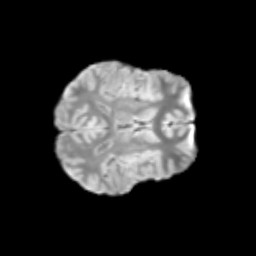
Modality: T2w
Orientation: axial
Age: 13
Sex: male
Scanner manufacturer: siemens
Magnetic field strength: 3 T
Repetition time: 3.8 s
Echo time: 0.07 s